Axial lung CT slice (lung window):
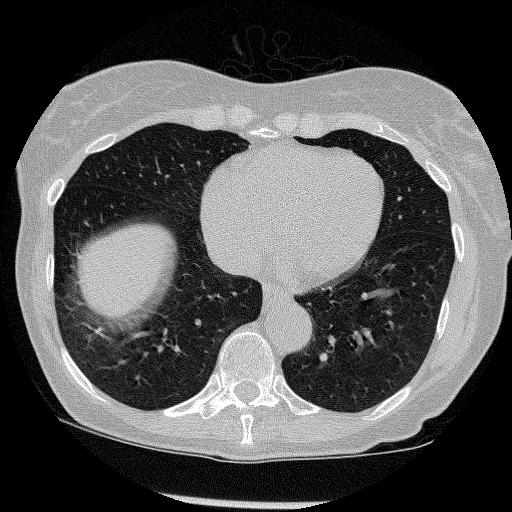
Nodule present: no